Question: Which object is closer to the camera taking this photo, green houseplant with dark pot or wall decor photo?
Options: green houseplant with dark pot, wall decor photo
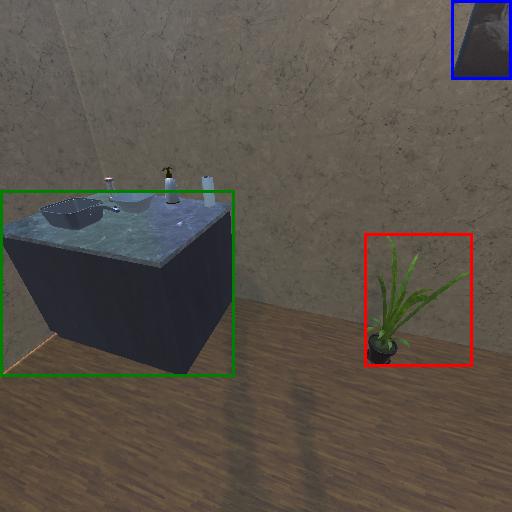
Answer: green houseplant with dark pot